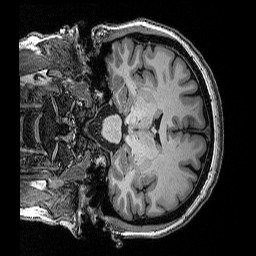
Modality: T1w
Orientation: coronal
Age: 46
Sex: female
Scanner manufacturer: siemens
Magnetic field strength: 3 T
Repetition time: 2.53 s
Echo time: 0.0035 s